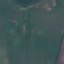
Land use / land cover: Pasture